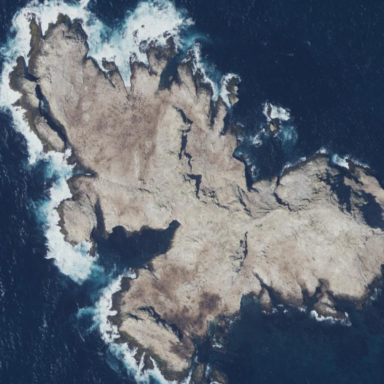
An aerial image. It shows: Islet located along the natural coastline.